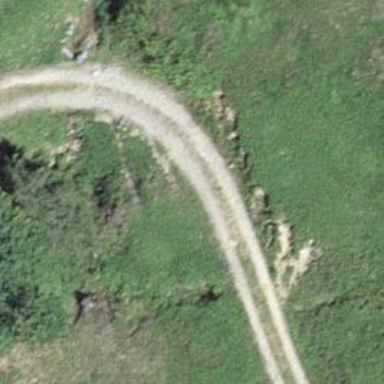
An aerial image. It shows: Track with grade3 tracktype.